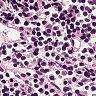
Metastatic tissue present: no